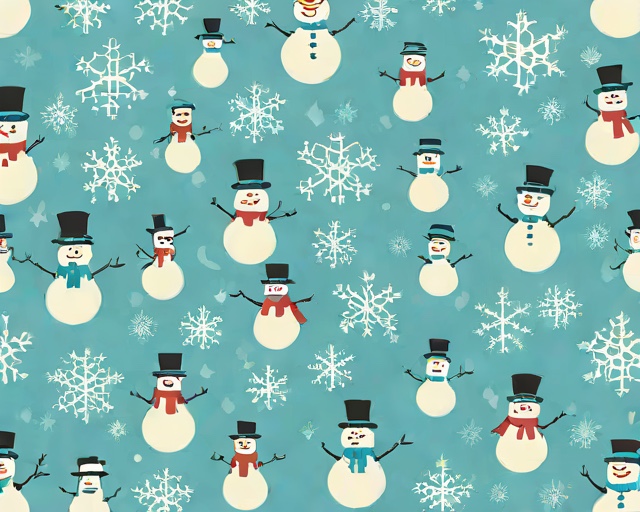
Category: Winter